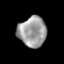
Tissue: prostate
Cell type: T cells
Senescence score: 0.2714
Nuclear area (px): 833
Mean DAPI intensity: 156.971